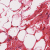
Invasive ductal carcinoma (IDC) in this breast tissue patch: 0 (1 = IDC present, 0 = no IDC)